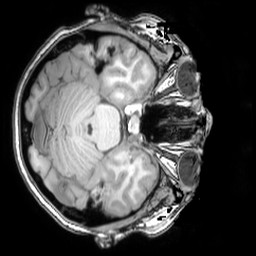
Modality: T1w
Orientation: axial
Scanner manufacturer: philips
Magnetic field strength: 3 T
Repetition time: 0.008064 s
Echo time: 0.003691 s